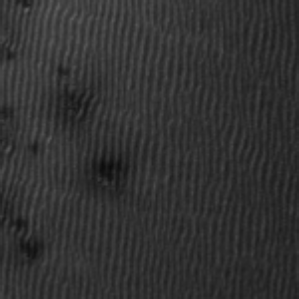
Label: frost